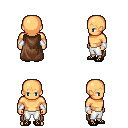
a pixel art fantasy rpg character, male body template, human, tanned skin, brown cape, white pants, plain hairstyle, white cloth bracers, ghillies, four views (front, back, left, right), 2x2 character sprite sheet, small pixel art, hard edges, no anti-aliasing